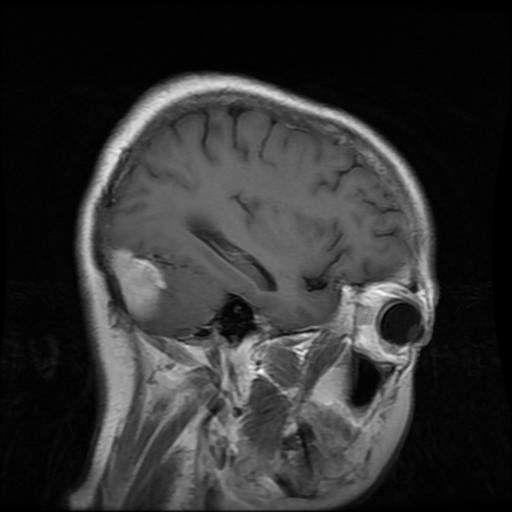
Label: meningioma